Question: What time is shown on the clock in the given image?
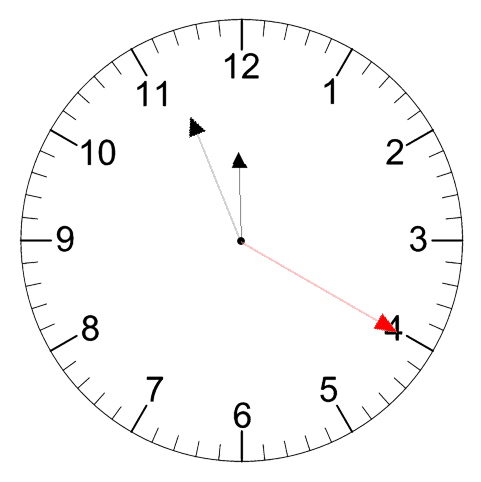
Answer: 11:56:20